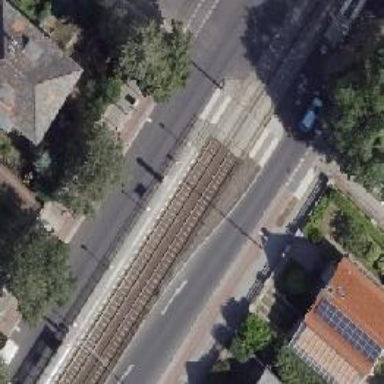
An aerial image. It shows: Platform for public transport with shelter. This railway platform is for trams.